Aerial crown-view tile of a tropical tree (Barro Colorado Island, Panama), acquired 20250915:
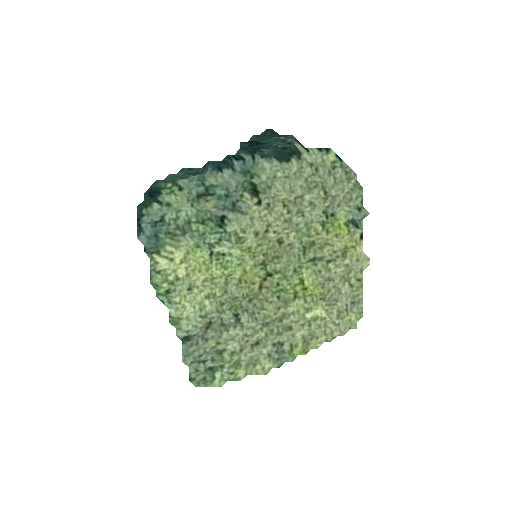
Species: Apeiba membranacea
GBIF accepted scientific name: Apeiba membranacea
Crown area: 61.415 m²